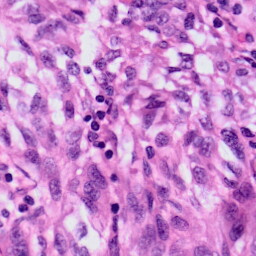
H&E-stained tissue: Skin